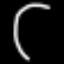
Label: donut